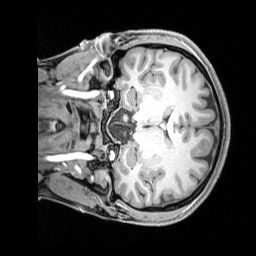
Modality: T1w
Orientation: coronal
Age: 24
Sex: female
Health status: healthy
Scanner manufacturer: siemens
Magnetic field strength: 3 T
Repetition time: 1.65 s
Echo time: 0.00182 s